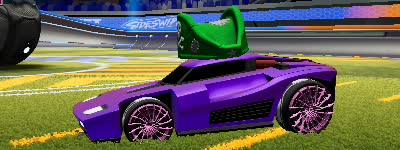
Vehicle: breakout